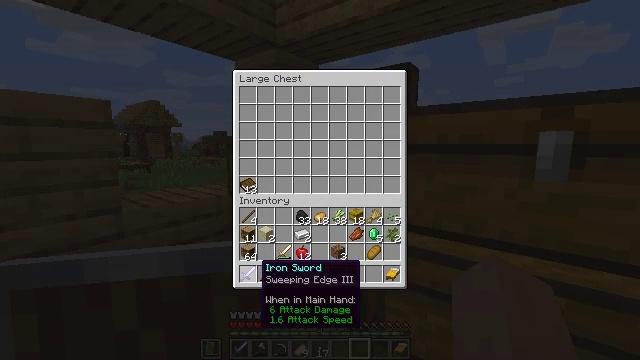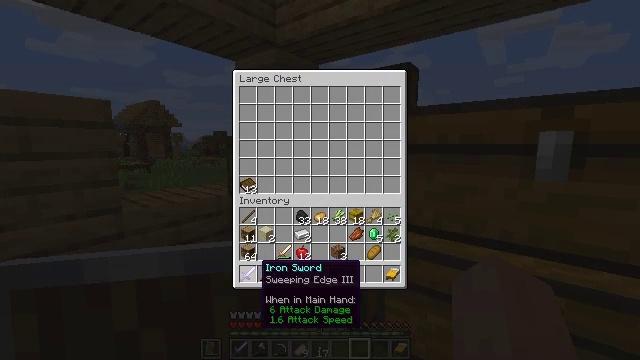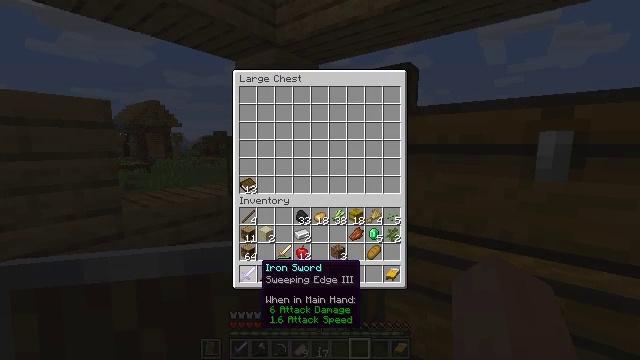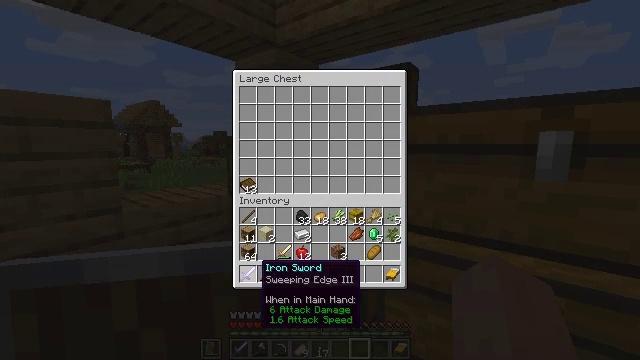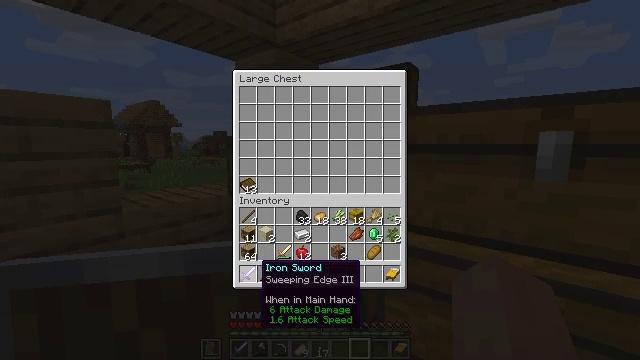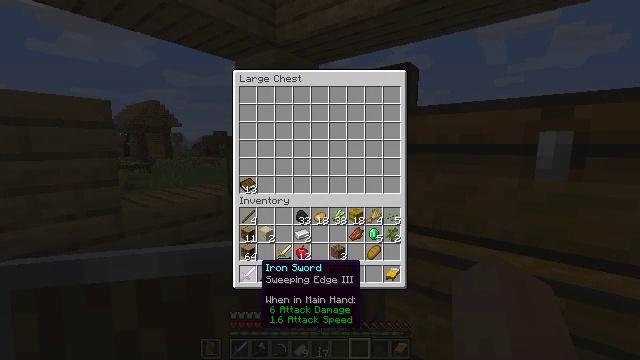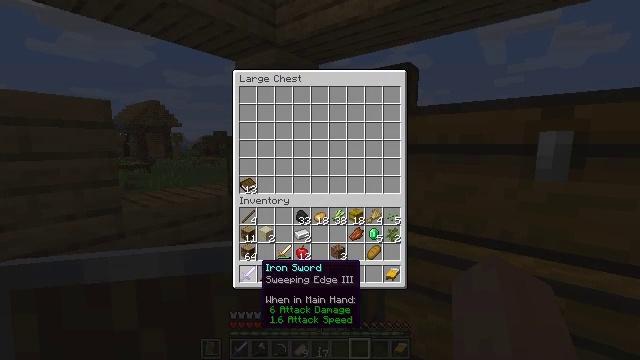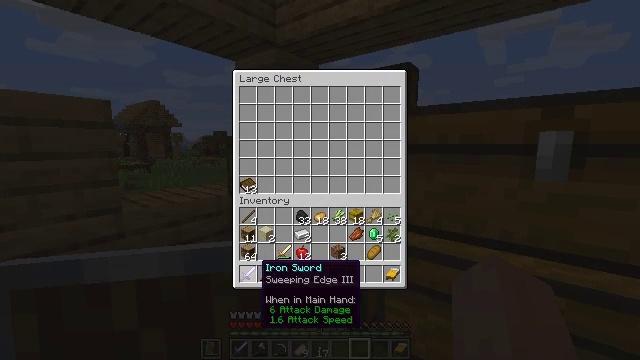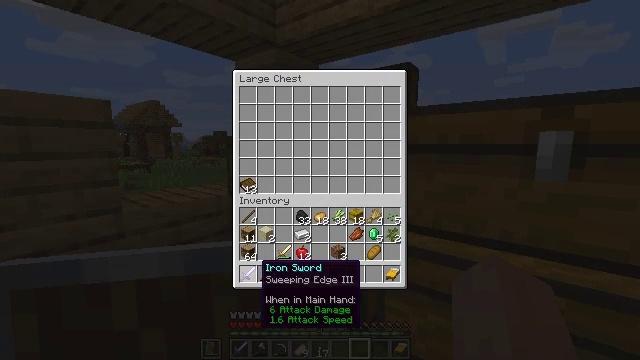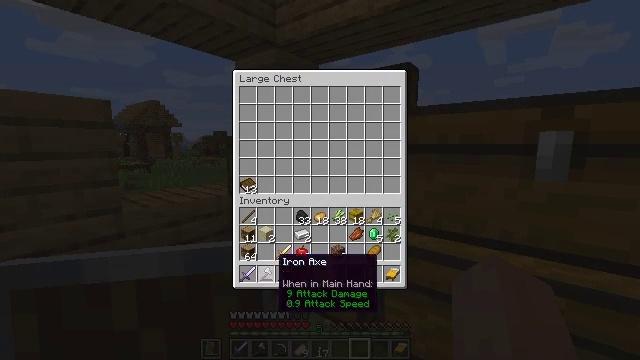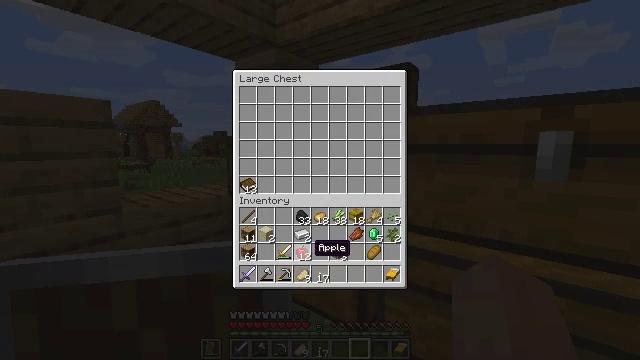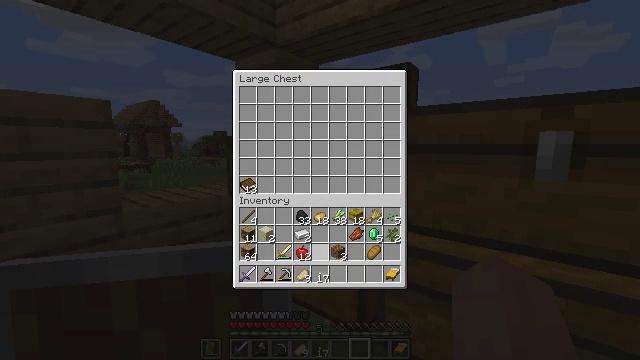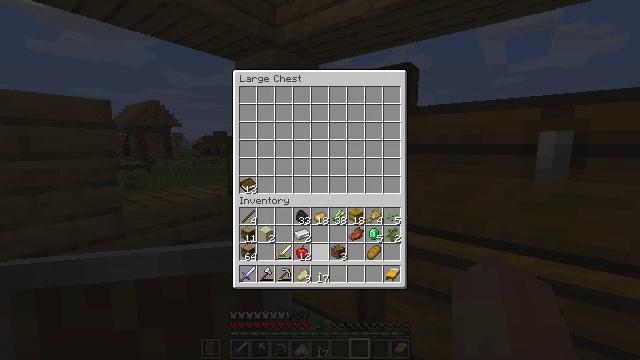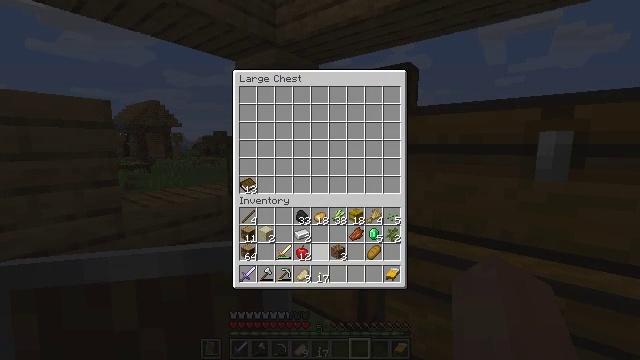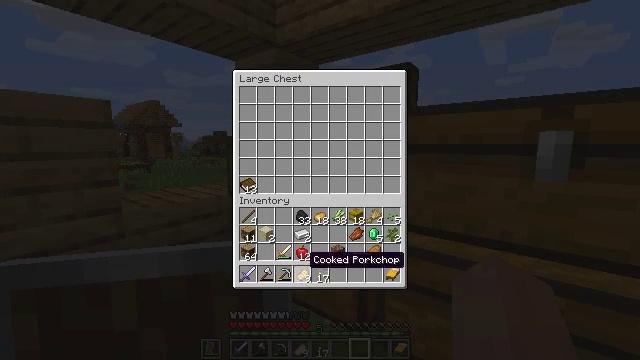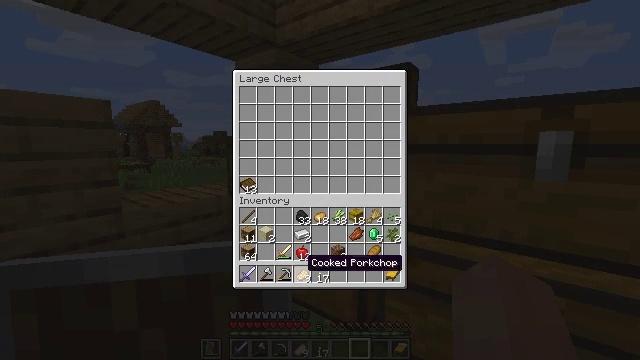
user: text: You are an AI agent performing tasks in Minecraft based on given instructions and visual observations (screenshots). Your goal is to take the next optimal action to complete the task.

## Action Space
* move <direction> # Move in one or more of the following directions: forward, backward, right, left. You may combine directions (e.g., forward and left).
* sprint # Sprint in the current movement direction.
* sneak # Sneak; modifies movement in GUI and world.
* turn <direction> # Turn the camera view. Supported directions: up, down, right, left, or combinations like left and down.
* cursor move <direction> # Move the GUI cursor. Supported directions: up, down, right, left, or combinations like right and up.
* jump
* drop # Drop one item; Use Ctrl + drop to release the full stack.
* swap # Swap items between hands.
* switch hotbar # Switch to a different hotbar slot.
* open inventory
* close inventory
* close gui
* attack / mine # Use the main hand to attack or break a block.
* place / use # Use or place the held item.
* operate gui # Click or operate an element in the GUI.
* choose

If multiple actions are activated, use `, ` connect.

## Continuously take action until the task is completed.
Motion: motion action
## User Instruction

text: Assemble materials to craft wheat.
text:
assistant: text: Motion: no_op
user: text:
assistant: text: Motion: no_op
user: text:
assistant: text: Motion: no_op
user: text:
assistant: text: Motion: no_op
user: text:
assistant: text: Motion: no_op
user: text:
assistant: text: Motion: no_op
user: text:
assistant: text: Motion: no_op
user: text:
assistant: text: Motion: no_op
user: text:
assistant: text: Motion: cursor move right
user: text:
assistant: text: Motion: cursor move right and up
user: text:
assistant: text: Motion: cursor move right
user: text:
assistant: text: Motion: no_op
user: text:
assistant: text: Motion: no_op
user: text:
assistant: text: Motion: cursor move left and down
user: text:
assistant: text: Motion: no_op
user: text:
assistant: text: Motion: cursor move left
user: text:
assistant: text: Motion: no_op
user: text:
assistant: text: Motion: no_op
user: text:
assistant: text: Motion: no_op
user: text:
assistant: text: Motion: no_op
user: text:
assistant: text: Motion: no_op
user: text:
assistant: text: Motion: no_op
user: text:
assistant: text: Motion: no_op
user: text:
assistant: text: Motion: no_op
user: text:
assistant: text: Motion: no_op
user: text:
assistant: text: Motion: no_op
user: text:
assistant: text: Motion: no_op
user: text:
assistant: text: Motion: no_op
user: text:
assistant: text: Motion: no_op
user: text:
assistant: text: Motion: no_op